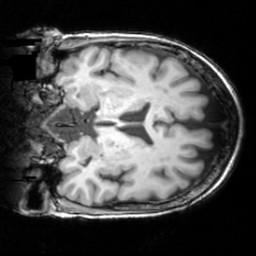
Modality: T1w
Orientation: coronal
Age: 67
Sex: female
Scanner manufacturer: siemens
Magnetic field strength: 3 T
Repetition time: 1.62 s
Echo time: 0.003 s